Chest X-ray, PA view. Patient: 59 years old, sex M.
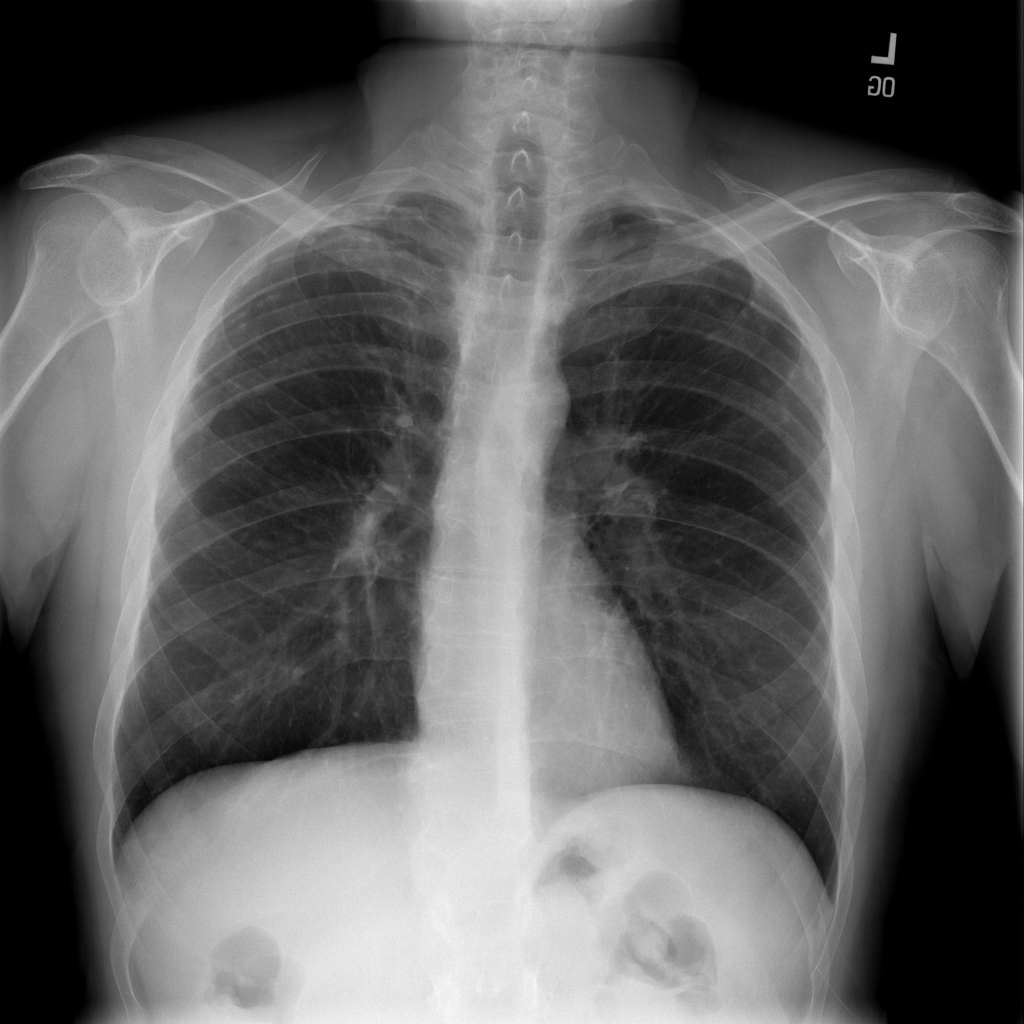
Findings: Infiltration